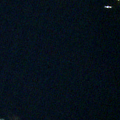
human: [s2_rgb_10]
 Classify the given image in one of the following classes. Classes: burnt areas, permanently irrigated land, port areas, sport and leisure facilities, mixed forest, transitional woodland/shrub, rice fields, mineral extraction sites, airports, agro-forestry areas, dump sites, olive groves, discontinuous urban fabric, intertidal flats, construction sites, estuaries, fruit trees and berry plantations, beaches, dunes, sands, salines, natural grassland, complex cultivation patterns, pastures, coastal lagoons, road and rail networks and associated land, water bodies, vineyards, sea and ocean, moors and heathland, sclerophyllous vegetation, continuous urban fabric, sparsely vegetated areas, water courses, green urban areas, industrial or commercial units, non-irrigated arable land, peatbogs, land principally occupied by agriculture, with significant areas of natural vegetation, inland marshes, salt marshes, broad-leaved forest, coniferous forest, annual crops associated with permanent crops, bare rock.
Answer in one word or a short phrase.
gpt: coniferous forest, water bodies